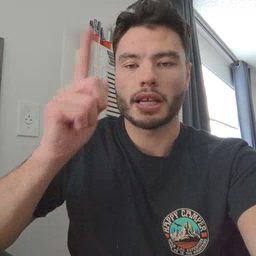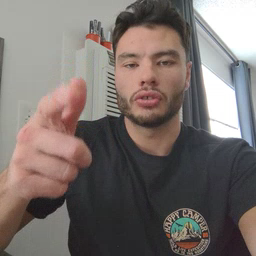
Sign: later